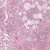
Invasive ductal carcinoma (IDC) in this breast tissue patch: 0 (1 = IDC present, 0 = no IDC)